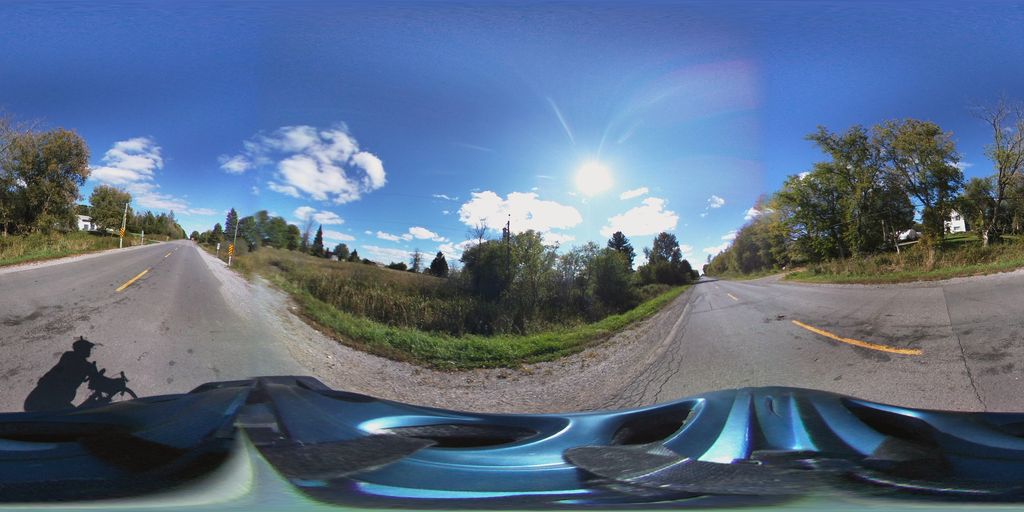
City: ottawa-gatineau